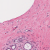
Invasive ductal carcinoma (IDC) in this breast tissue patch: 0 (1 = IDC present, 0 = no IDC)